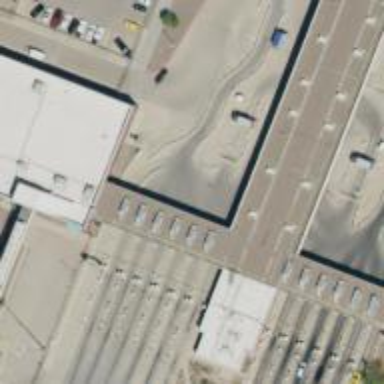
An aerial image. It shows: Border control barrier.